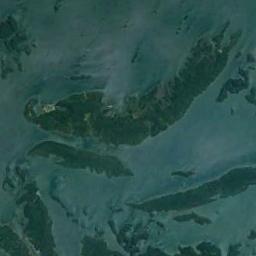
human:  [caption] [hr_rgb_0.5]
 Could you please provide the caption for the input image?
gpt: The archipelago with lots of islands of different sizes is surrounded by green waters .

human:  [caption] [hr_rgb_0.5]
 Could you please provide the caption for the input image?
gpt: There are many islands of different shapes .

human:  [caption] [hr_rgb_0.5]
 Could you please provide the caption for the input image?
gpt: The island looks like a triangle .

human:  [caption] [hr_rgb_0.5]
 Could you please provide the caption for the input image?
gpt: A group of green islands on the blue sea .

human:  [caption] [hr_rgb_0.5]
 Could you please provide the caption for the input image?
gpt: There are group of green islands on a blue sea .